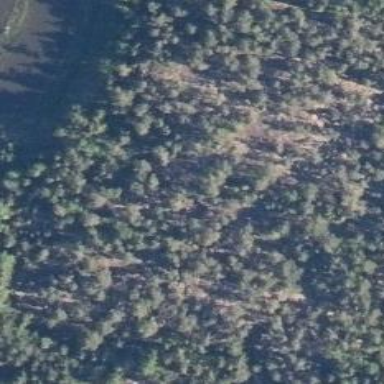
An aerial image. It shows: Landscape of bare rock.